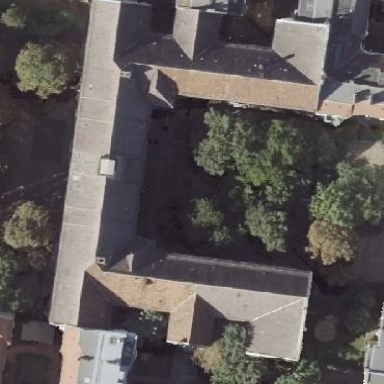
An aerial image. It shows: School building.